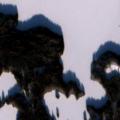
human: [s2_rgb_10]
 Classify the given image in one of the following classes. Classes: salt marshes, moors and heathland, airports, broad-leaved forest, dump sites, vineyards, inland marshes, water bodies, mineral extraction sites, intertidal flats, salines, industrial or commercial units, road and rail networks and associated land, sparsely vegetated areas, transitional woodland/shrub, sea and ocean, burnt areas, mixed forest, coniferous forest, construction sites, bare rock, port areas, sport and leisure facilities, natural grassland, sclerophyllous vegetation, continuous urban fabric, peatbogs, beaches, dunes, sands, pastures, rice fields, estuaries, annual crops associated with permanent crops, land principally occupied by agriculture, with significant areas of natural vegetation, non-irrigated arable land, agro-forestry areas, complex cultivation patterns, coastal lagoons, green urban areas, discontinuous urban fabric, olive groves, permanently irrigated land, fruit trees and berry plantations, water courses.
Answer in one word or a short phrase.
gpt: coniferous forest, mixed forest, water bodies